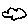
Label: cloud